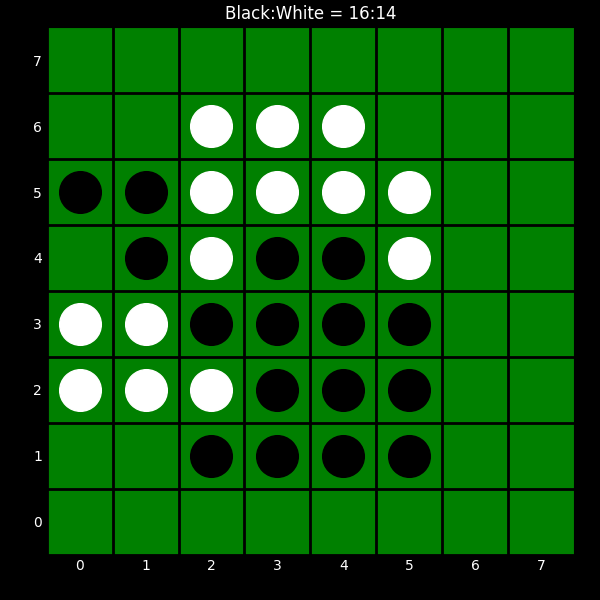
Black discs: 16
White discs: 14